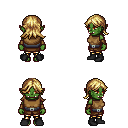
a pixel art fantasy rpg character, female body template, orc, green skin, leather chest armor, gold greaves, blonde loose hair, leather bracers, black shoes, four views (front, back, left, right), 2x2 character sprite sheet, small pixel art, hard edges, no anti-aliasing